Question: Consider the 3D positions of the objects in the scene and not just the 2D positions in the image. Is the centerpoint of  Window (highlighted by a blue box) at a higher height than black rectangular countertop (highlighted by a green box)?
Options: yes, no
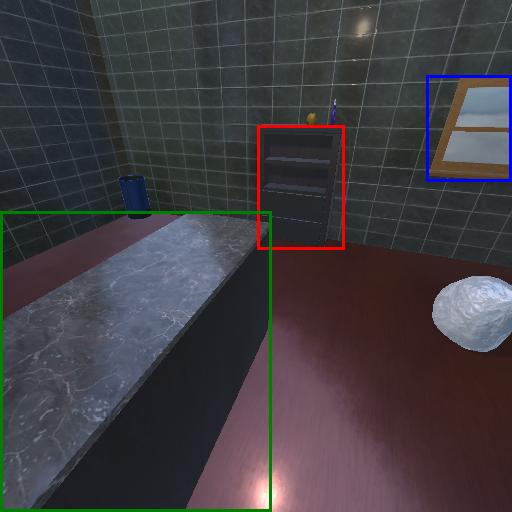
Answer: yes